Question: In my app, I have a tableView, which contains 5 sections, each section contains only one row, I have inserted a customView on each row, The view consists of name and mobile number, when a section is selected, the name and mob. no. should of the "corresponding section" be passed to the next view.
I have inserted the screen shot below.

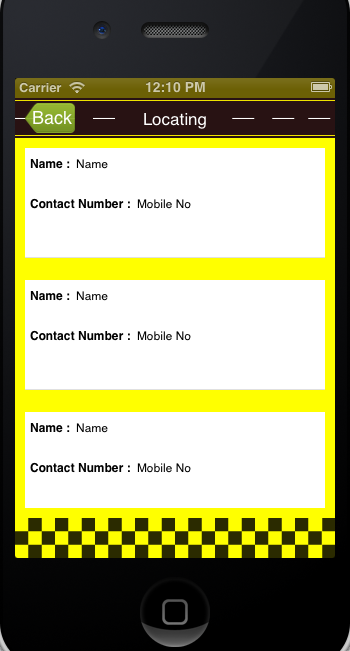
Answer: It seems you want to identify the section of the row for which didSelectRowAtIndexPath is invoked. You can get the section information in an NSIndexPath object itself by accessing 'section' property
Here is the class reference : <URL>
'''
- (void)tableView:(UITableView *)tableView didSelectRowAtIndexPath:(NSIndexPath *)indexPath {
int section = indexPath.section;
//...
}
'''